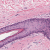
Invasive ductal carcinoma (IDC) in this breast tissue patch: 0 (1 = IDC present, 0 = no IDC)